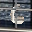
Label: 6